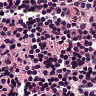
Metastatic tissue present: no